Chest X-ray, AP view. Patient: 63 years old, sex F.
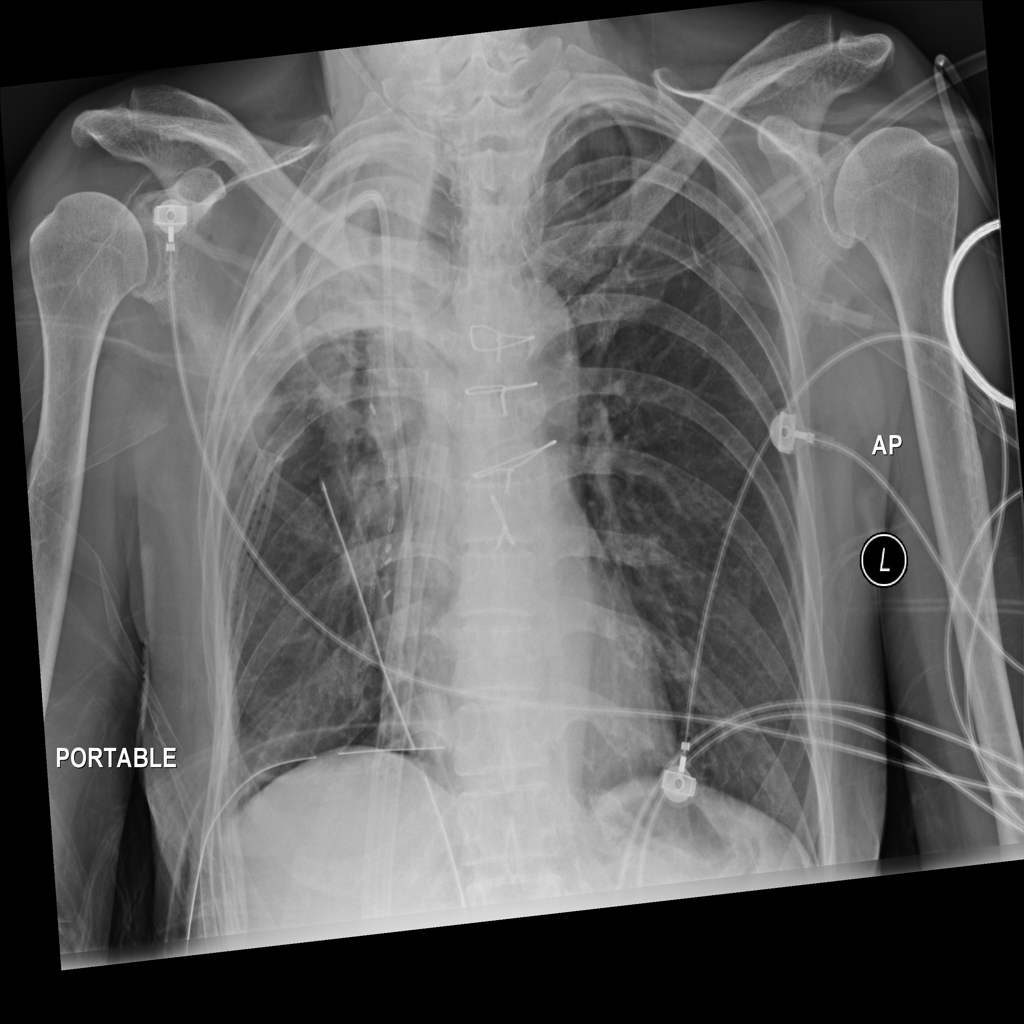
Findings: Pneumothorax